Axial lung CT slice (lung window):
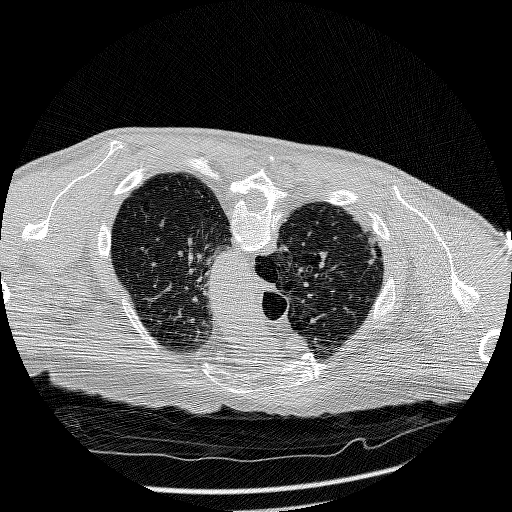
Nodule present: no